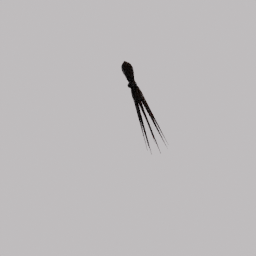
Label: animals